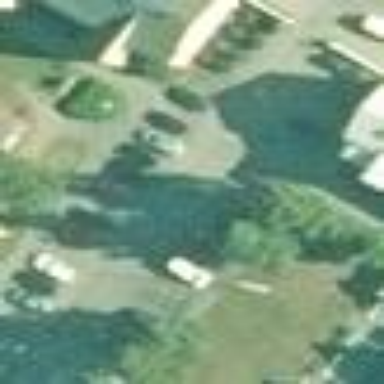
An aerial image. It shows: Parking area with surface.